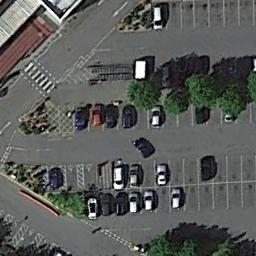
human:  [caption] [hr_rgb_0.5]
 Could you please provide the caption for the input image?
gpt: Four rows of cars were parked in the open space in front of the building .

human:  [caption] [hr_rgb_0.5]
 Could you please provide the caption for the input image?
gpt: There are some cars on the parking lot .

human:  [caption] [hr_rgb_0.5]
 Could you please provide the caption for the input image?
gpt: There are many different colored cars in the parking lot .

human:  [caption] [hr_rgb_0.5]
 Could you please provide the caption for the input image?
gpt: The parking lot has some neatly arranged cars and trees .

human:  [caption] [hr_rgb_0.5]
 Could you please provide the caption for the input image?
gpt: There are some green trees and cars on the parking lot .